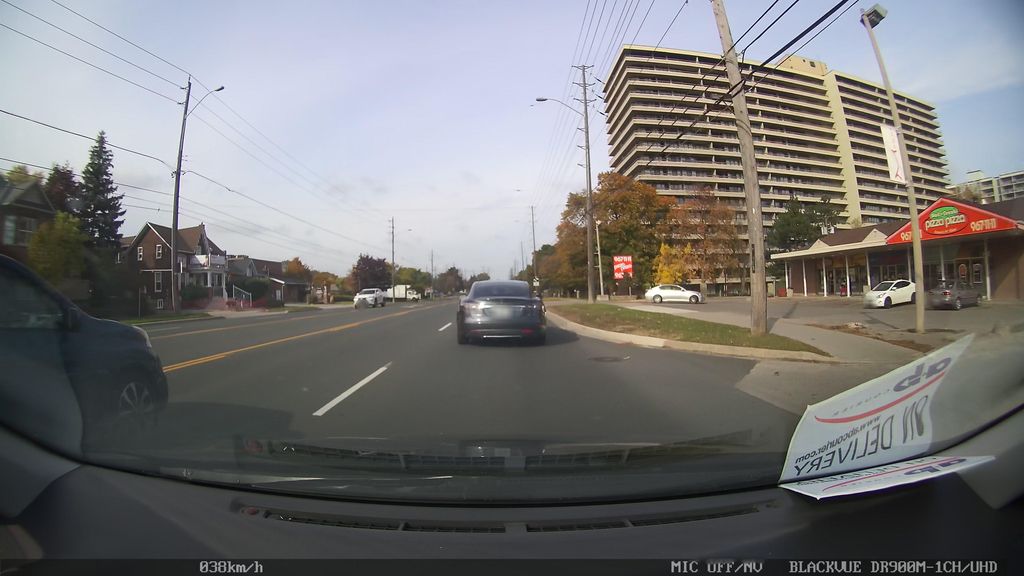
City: toronto